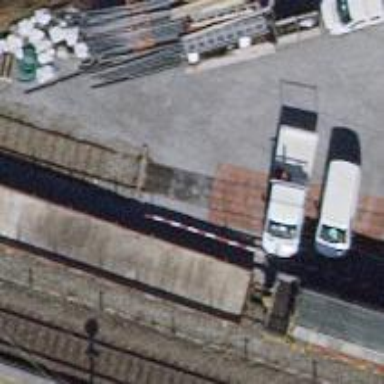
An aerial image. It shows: Single-track railway spur.